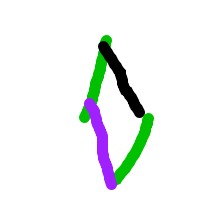
Shape: rhombus